Interaction volume radius: 5 \u00c5
Interaction volume height: 30 \u00c5
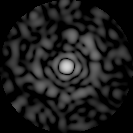
Disorder parameter: 0.8521